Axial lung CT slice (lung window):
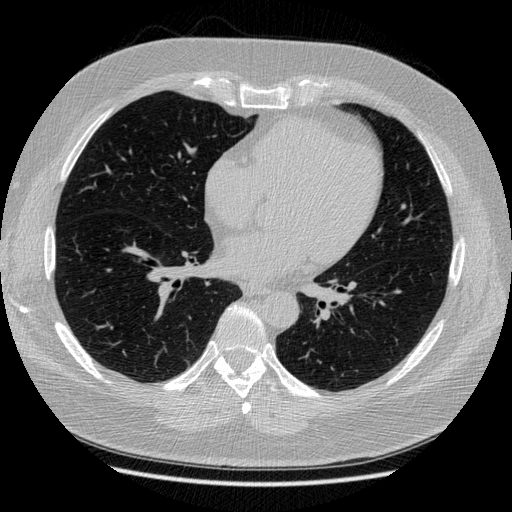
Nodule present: no